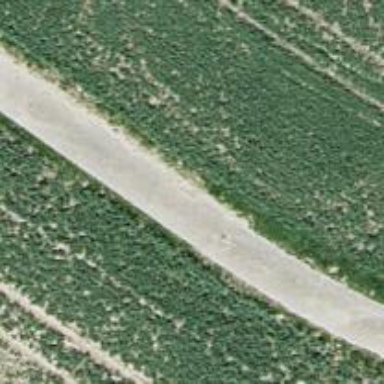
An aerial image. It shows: Well-maintained track road with grade 1 tracktype.